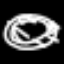
Label: donut